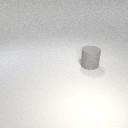
large gray rubber cylinder